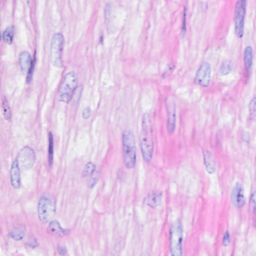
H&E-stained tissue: Breast